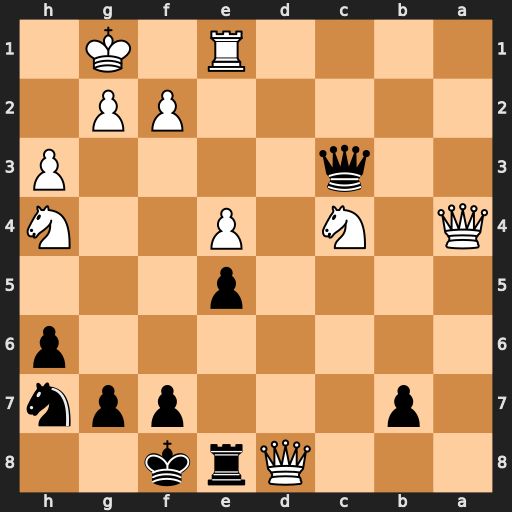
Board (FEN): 3Qrk2/1p3ppn/7p/4p3/Q1N1P2N/2q4P/5PP1/4R1K1
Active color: b
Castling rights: -
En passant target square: -
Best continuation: Qxe1+ Kh2 Rxd8 Qa3+ Kg8